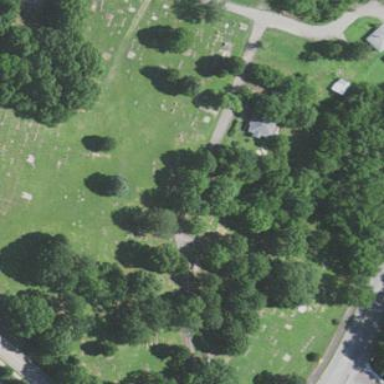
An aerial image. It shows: Cemetery.